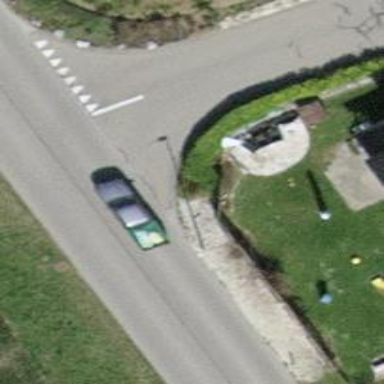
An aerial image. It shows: Hedge acting as barrier.